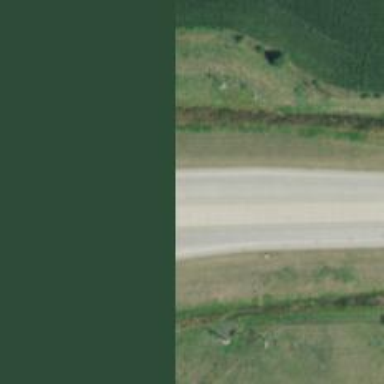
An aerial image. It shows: Trunk highway.